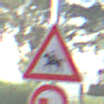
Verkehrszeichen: ReiterRechts
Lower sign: UeberholverbotKraftfahrzeuge
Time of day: SunriseSunset
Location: Outdoor (Suburban)
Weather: PartlyCloudy
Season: NotSpecified
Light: Natural